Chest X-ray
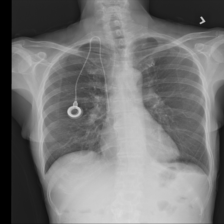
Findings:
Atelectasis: negative
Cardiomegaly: negative
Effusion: negative
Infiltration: negative
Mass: negative
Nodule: negative
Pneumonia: negative
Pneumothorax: negative
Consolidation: negative
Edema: negative
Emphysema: negative
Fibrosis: negative
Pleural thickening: negative
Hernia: negative